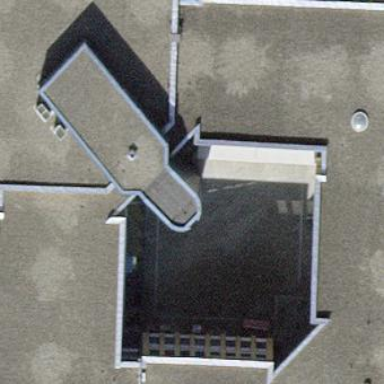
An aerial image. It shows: Commercial building.